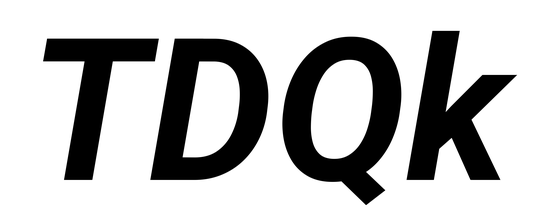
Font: Roboto-Italic_Bold_Italic